Interaction volume radius: 10 \u00c5
Interaction volume height: 30 \u00c5
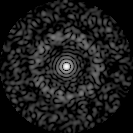
Disorder parameter: 0.8379